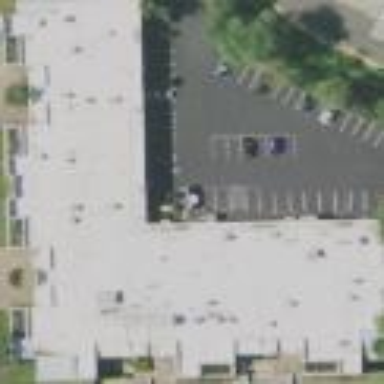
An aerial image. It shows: Commercial building.